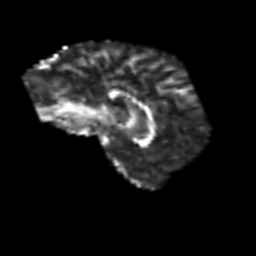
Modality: FA
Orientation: sagittal
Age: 58
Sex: male
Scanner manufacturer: siemens
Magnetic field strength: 3 T
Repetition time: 3.2 s
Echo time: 0.081 s